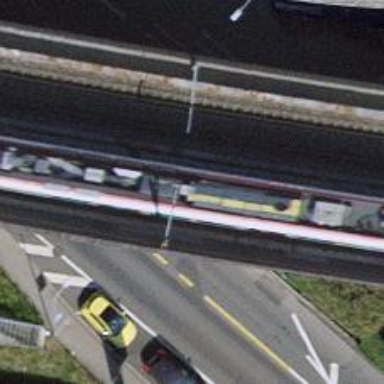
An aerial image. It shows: Railway bridge with electrified tracks and single contact line.